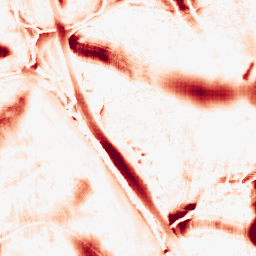
Category: morphological
Decomposition family: morphological_ellipse
Decomposition parameters: operation: opening
width: 50
height: 50
Upsampling method: sinc_blackman
Upsampling parameters: scale: 8
kernel_size: 16
Upsampling scale: 8